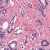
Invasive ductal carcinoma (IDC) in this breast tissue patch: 1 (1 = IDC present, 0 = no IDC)